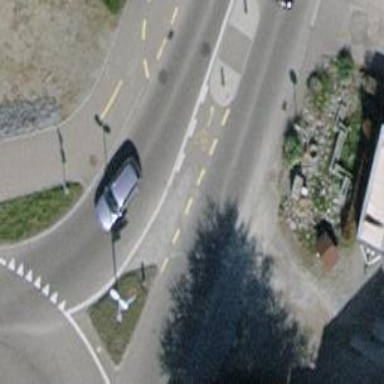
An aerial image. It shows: Secondary road with asphalt surface.